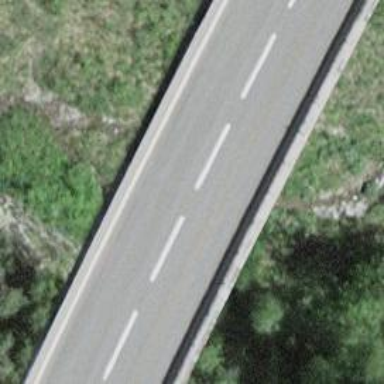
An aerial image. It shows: Primary highway bridge with asphalt surface.